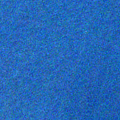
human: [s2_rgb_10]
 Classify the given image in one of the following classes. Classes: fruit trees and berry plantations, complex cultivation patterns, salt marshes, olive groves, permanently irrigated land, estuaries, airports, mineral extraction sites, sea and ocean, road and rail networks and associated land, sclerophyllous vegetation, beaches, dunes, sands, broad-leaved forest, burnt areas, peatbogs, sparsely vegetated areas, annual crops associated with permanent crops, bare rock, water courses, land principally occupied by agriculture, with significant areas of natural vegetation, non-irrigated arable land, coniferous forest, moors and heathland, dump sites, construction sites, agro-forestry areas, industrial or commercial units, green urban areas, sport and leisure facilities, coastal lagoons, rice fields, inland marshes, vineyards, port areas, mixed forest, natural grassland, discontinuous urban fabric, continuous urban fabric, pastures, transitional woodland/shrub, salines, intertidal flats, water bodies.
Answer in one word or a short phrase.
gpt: sea and ocean